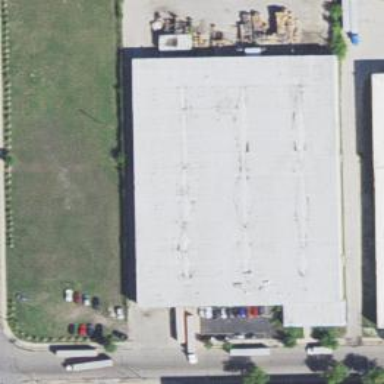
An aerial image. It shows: Industrial building.